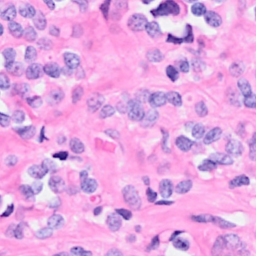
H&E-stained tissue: Breast